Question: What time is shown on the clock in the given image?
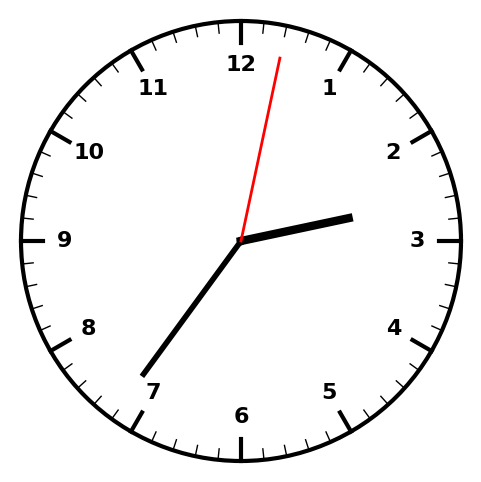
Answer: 02:36:02